Question: I'm not having any luck with Google or SO searches, so here goes.
I have the following SQL statement that I'm trying to run against HSQLDB 2.3.0.
'''
select
tr.id as training_request_id,
s.id as student_id,
s.first_name as student_first_name,
s.last_name as student_last_name,
s.title as student_title,
c.id as customer_id,
c.name as customer_name,
trs.status
from training_request tr
left outer join student s on tr.student_id = s.id
left outer join customer c on tr.customer_id = c.id
left outer join training_request_status trs on tr.id = trs.training_request_id
where tr.slot_id is not null
order by tr.id, trs.date_entered DESC
'''
When it comes back, the colums are:
ID, ID, FIRST_NAME, LAST_NAME, TITLE, ID, NAME, STATUS
Why isn't the AS keyword having any effect?
UPDATE: Here's a screenshot from SQuirreL. Quoting the student_id column has no effect.

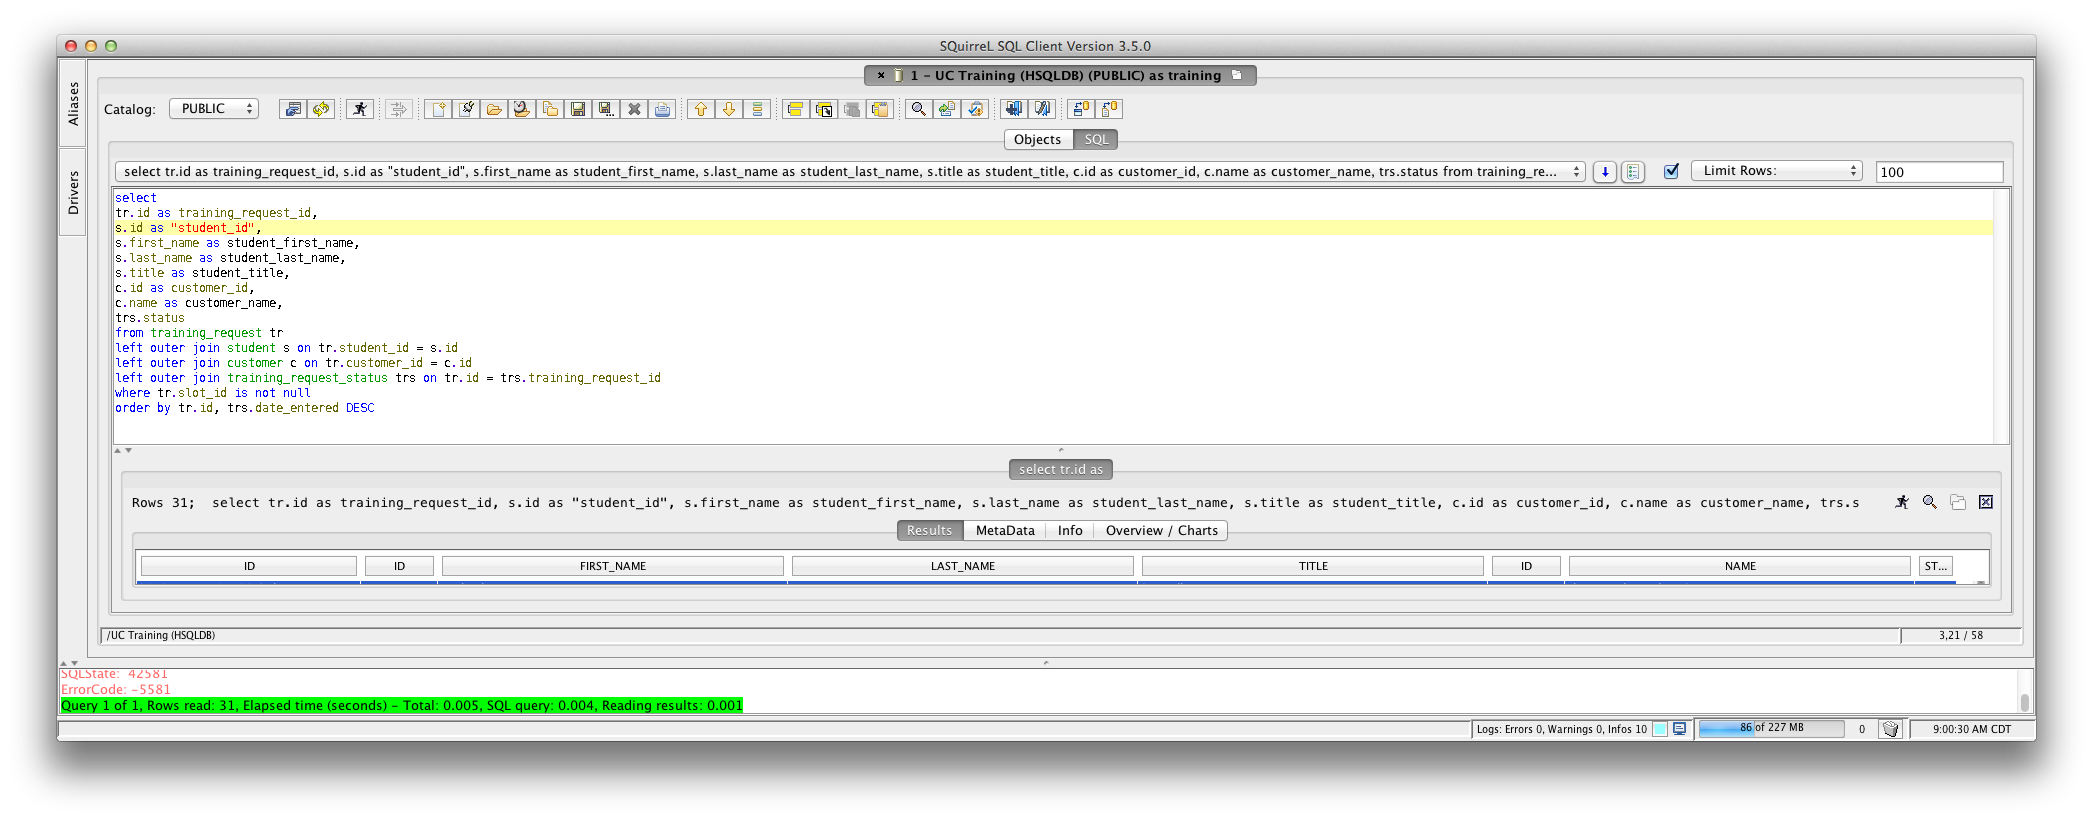
Answer: Figured it out.
There's a connection property called "get_column_name". Set it to false. The default is true.
<URL>
jdbc:hsqldb:hsql://localhost/enrolments;get_column_name=false